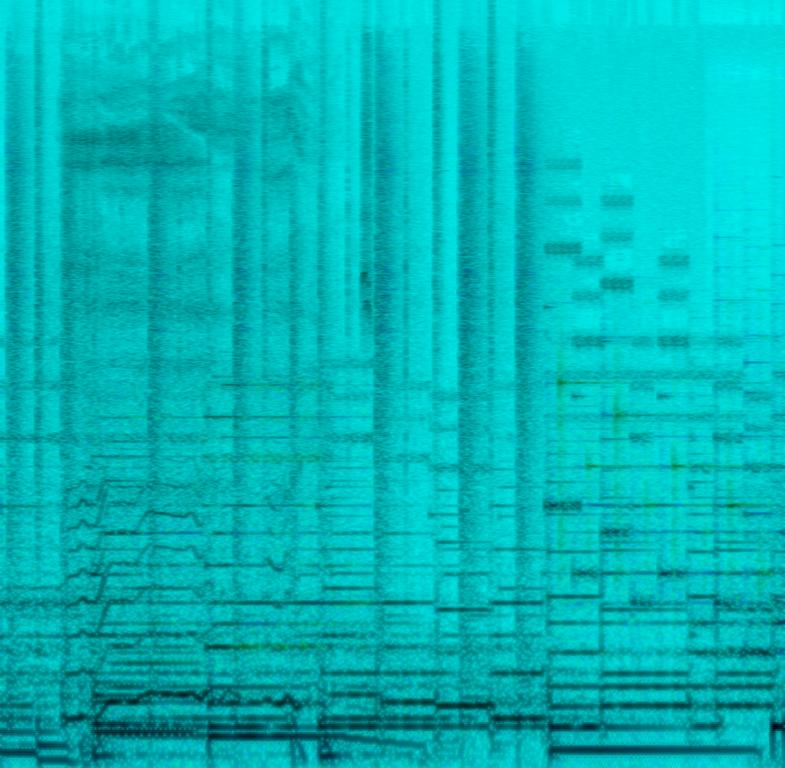
The R&B song features a melancholic female vocal singing over mellow piano melody, electric guitar chords, synth lead melody, groovy bass, organ keys chords, shimmering hi hats, punchy snare and soft kick hits. It sounds emotional, passionate and heartfelt.